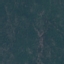
Label: Forest